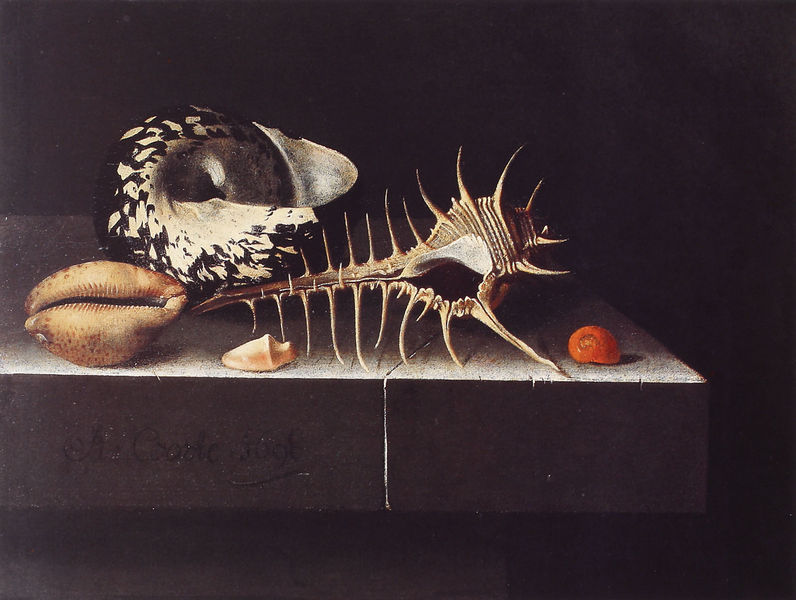
Titel: Muscheln
Künstler: Adriaen Coorte
Institution: Privatsammlung, Boston
Schlagwörter: dunkel, gemälde, meer, vogel, weiß, grau, orange, schwarz, tisch, rot, stein, fünf, signatur, natur, dunkelheit, front, stilleben, stillleben, lila, kante, name, beton, linear, rippen, skelett, fuge, malerisch, muschel, muscheln, schnecke, schneckenhaus, wissenschaft, riss, spalt, stacheln, steinplatte, code, schneckenhäuser, fron, 1961, fünft, seklett, schneckenhäsuer, coode, perspeltive, fischskelett, 1696